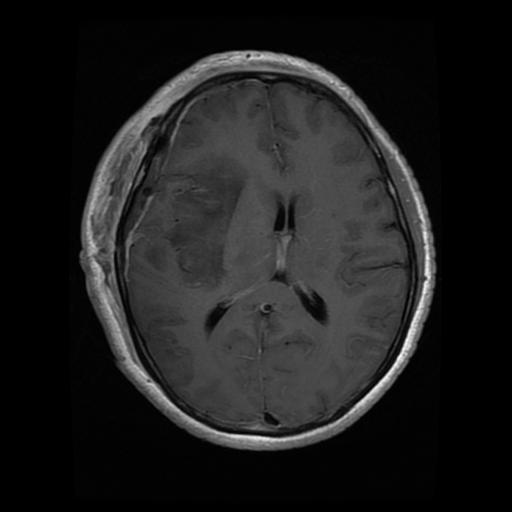
Label: glioma